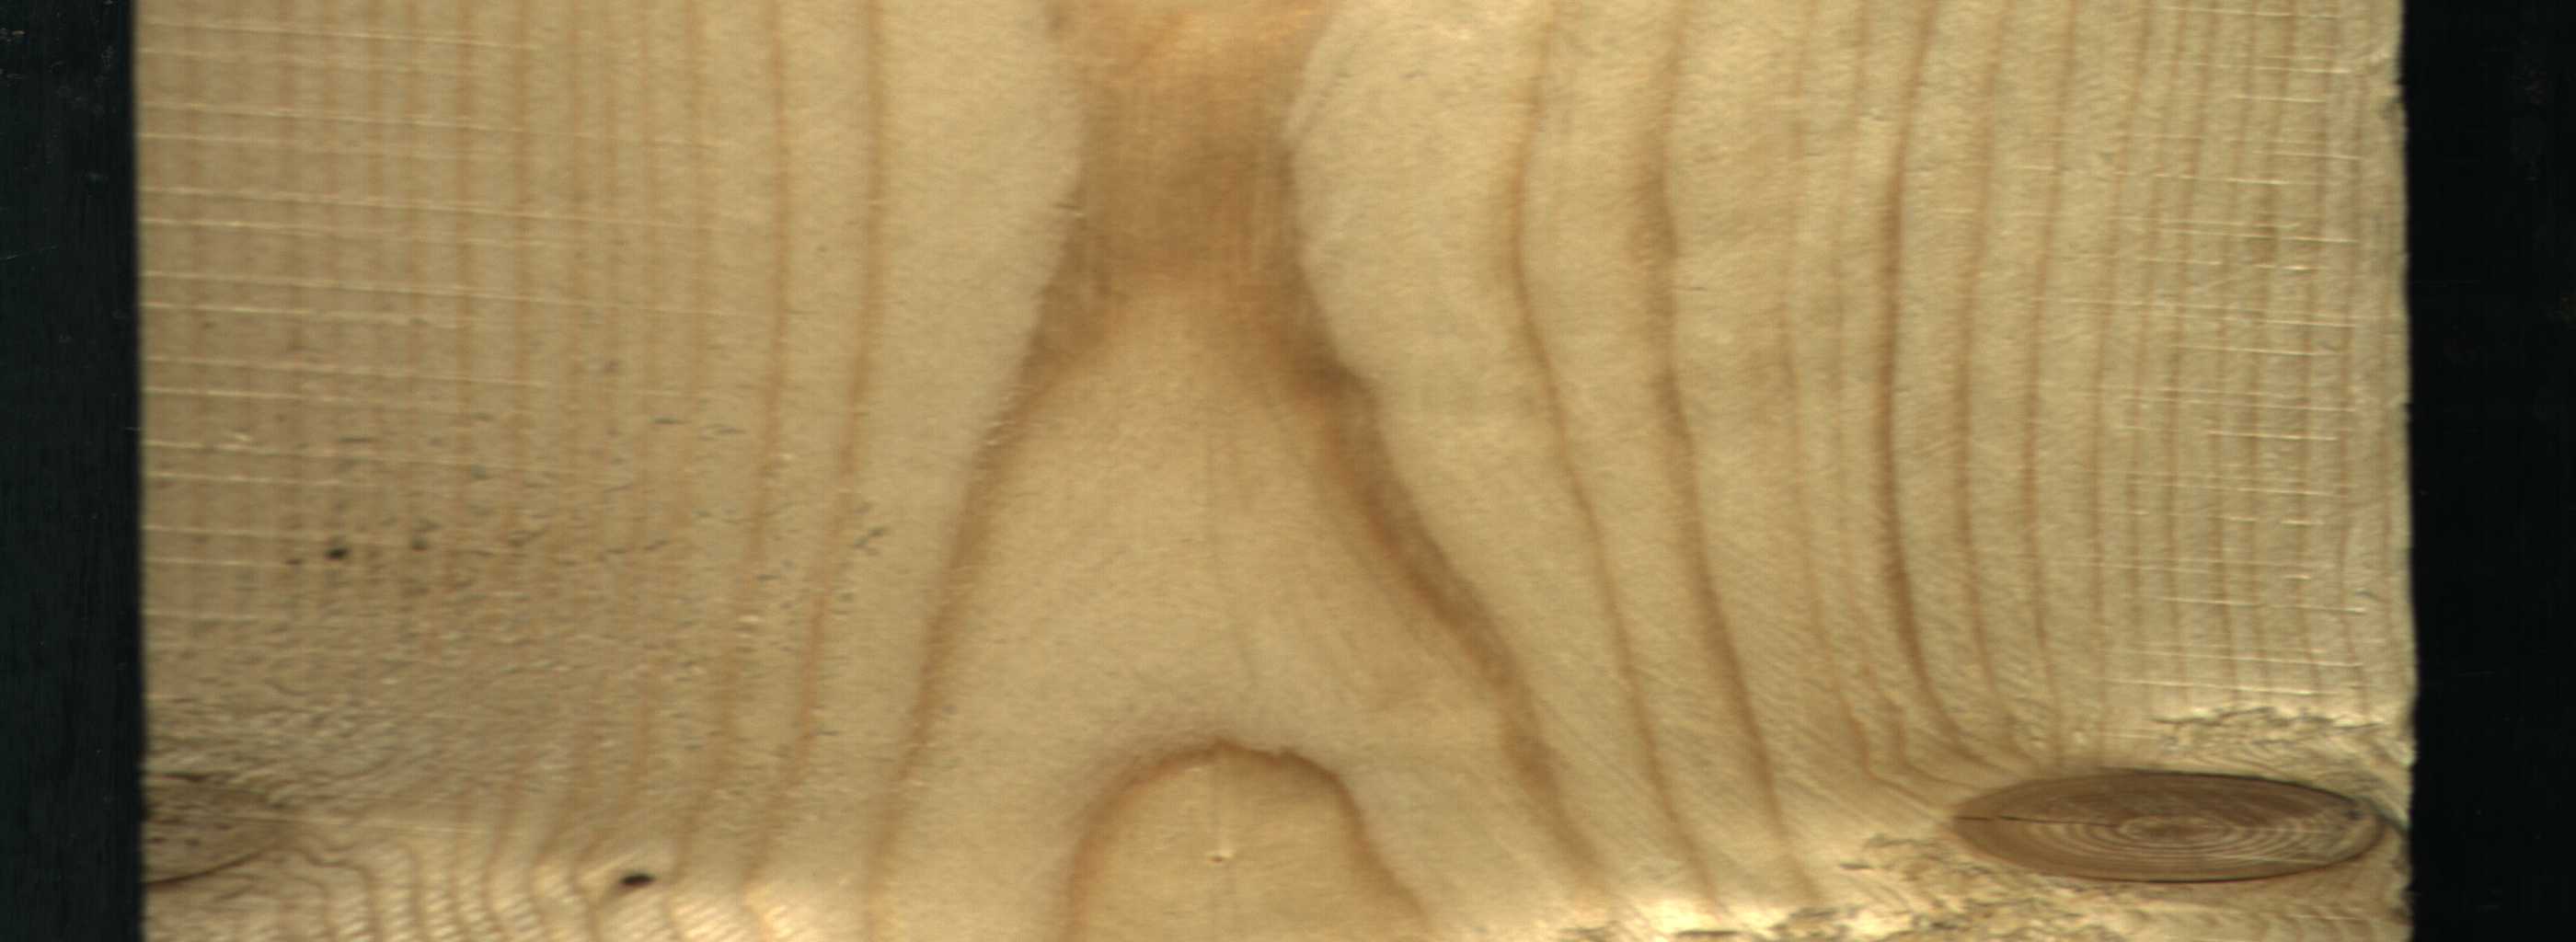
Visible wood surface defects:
Dead_Knot
Live_Knot
Live_Knot